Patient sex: F
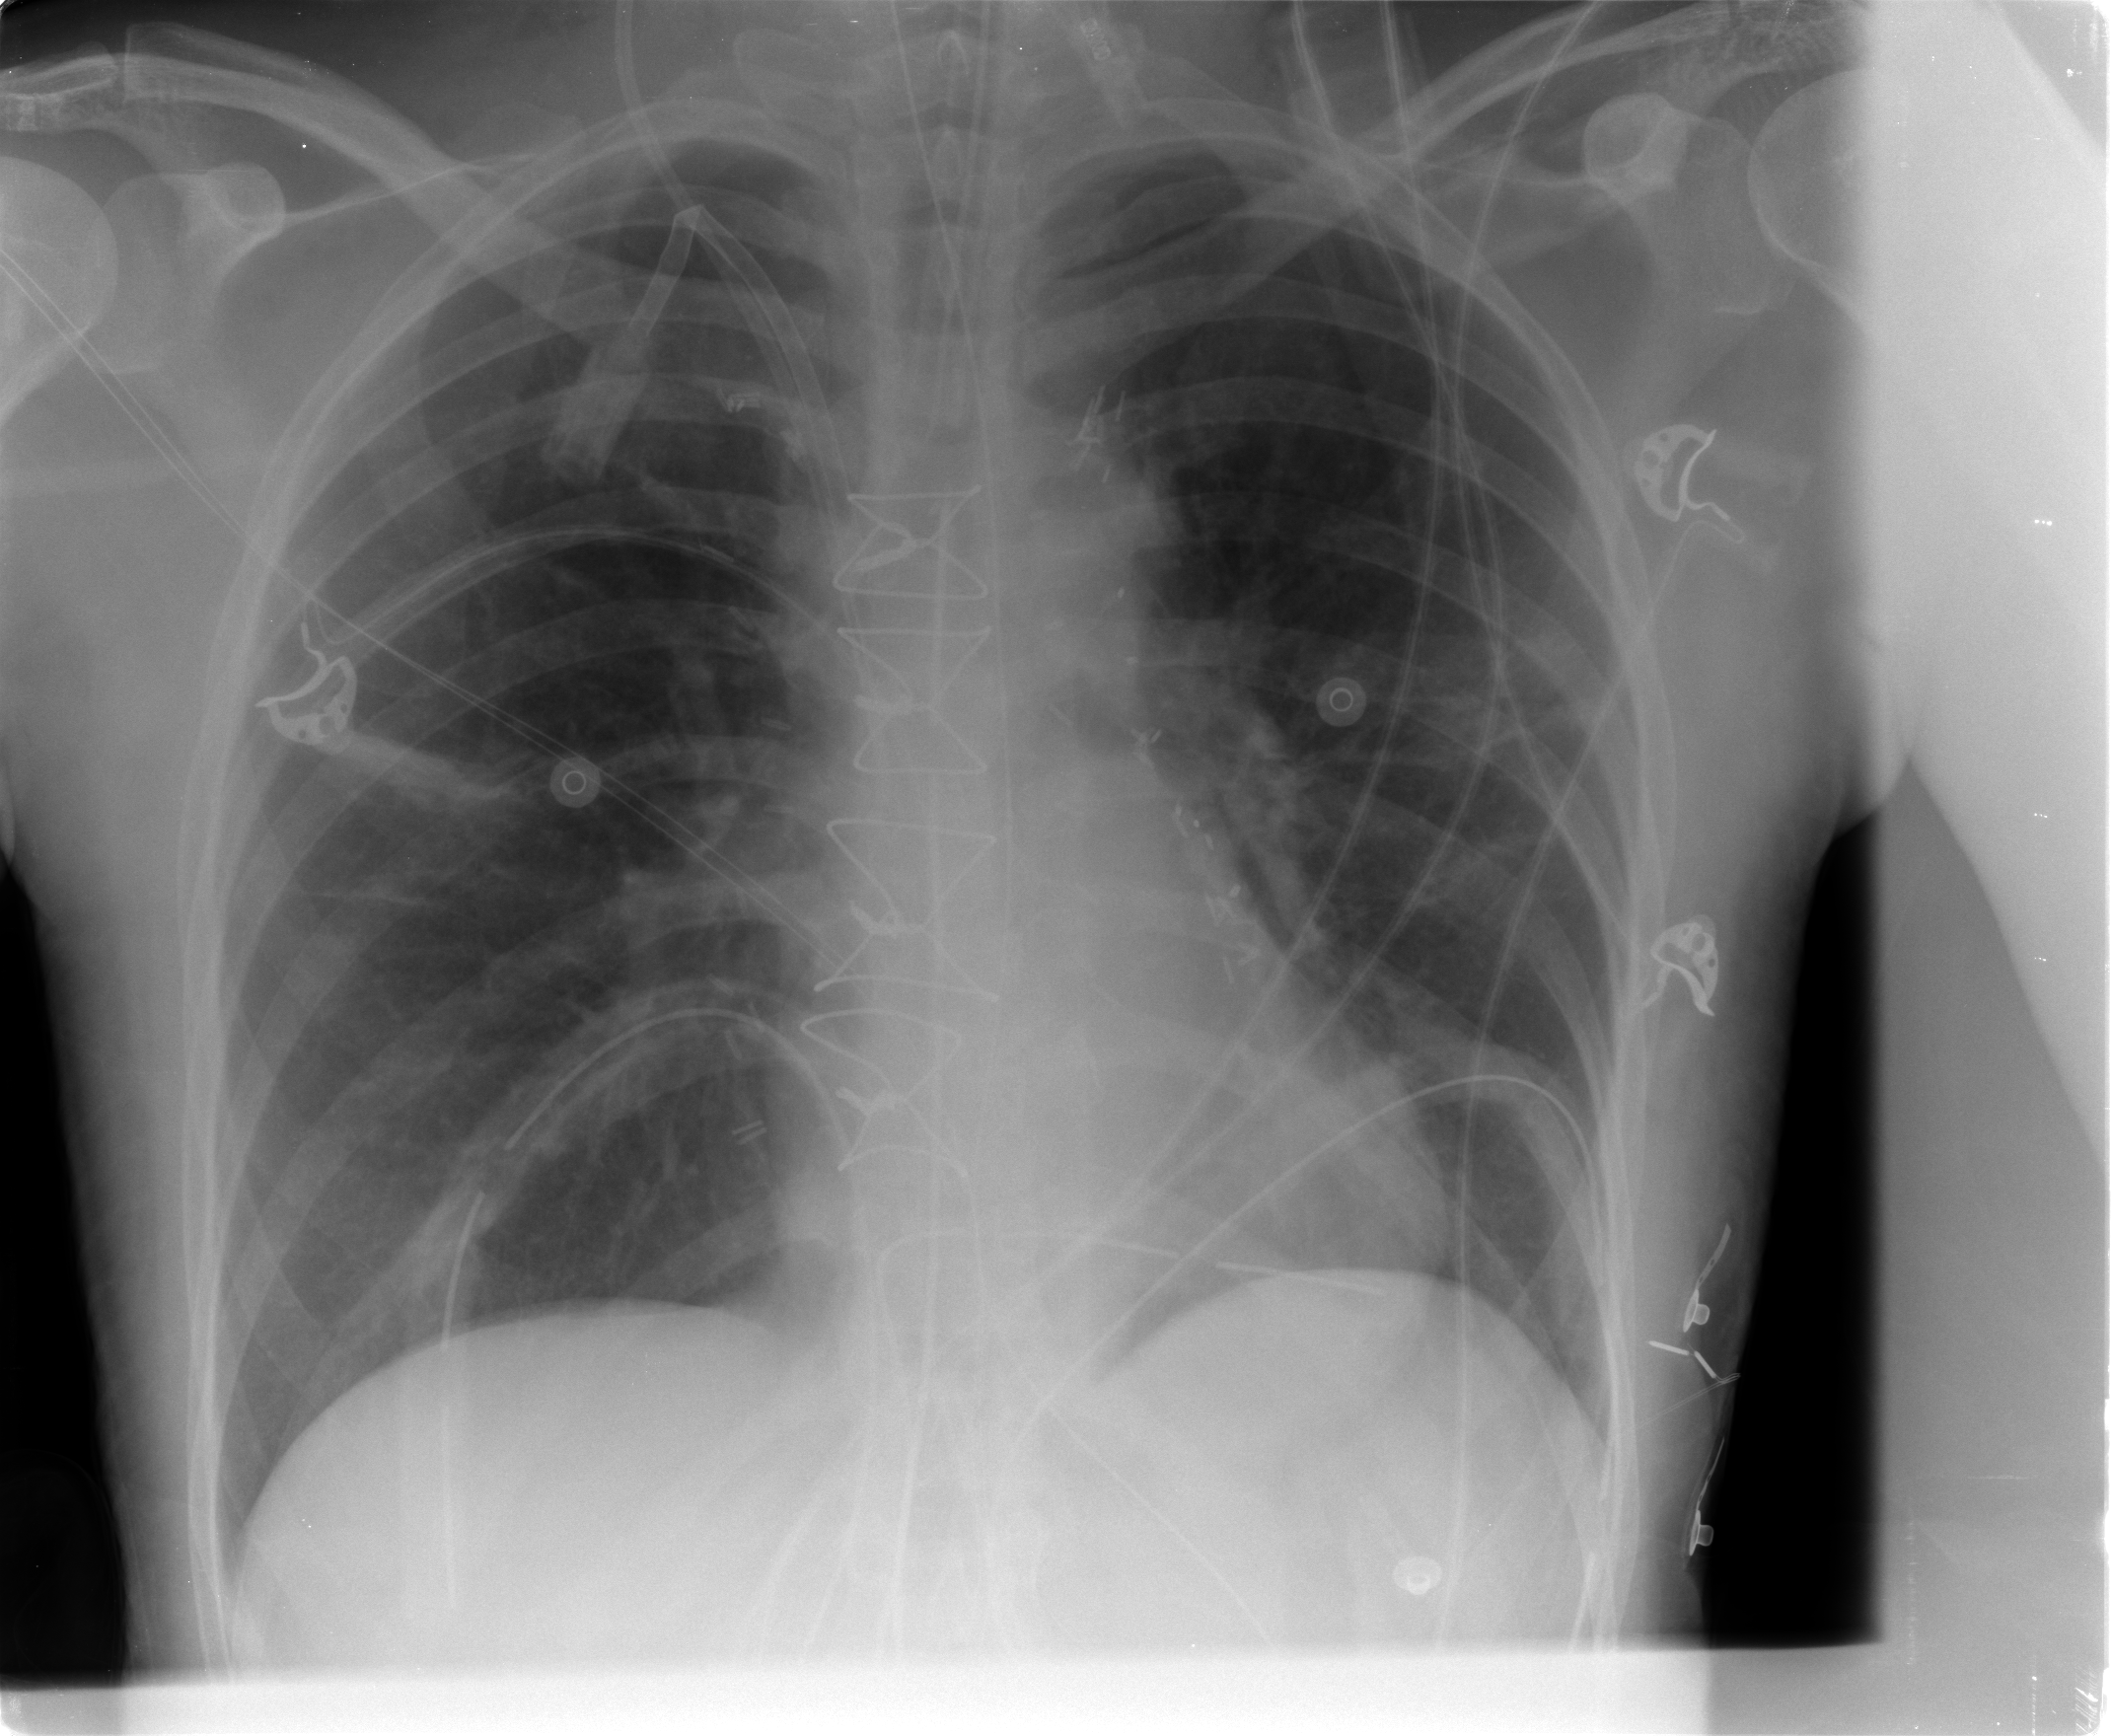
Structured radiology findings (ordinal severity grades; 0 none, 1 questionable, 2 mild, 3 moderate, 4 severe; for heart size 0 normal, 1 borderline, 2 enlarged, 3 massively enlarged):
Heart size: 0
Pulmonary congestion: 1
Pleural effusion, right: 0
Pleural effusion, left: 0
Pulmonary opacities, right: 0
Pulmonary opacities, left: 0
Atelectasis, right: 2
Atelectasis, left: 2